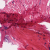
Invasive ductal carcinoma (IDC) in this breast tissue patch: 0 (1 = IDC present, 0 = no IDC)